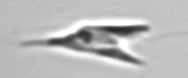
Label: Chrysochromulina_lanceolata